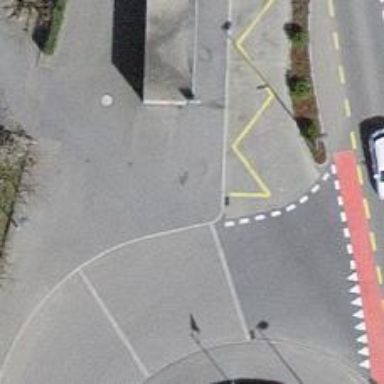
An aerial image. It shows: Sidewalk along the footway.